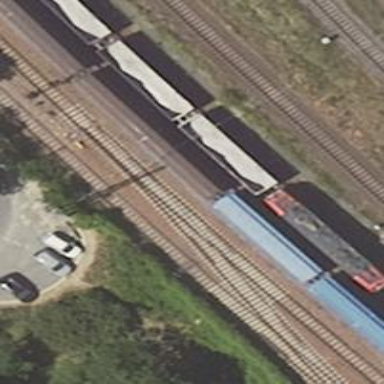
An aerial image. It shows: Railway yard used for servicing trains.